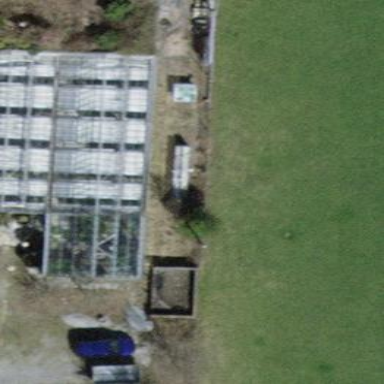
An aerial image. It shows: Greenhouse.